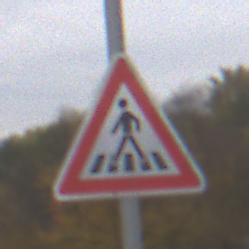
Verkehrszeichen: FussgaengerueberwegRechts
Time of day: Midday
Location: Outdoor (Suburban)
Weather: Overcast
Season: NotSpecified
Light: Natural